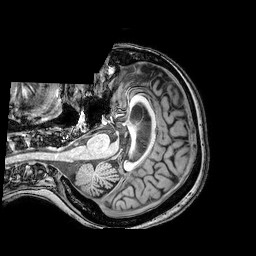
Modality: T1w
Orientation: axial
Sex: female
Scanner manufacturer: philips
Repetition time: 0.008175 s
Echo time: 0.00374 s